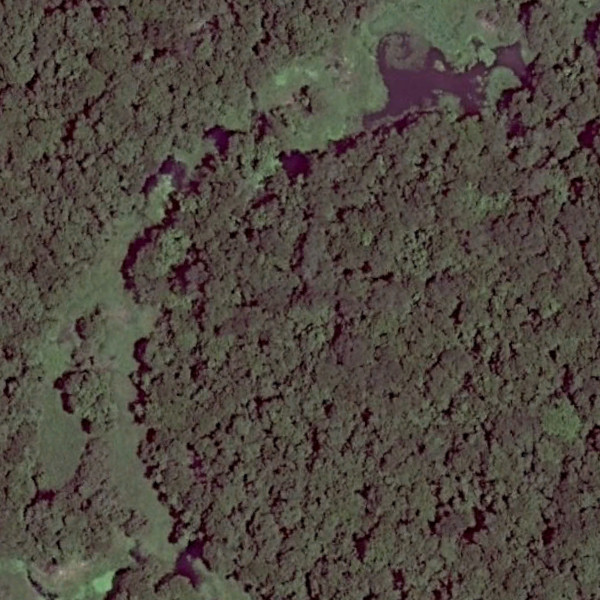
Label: Forest